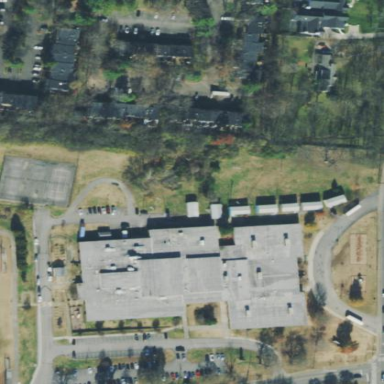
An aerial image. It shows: Middle School facility.